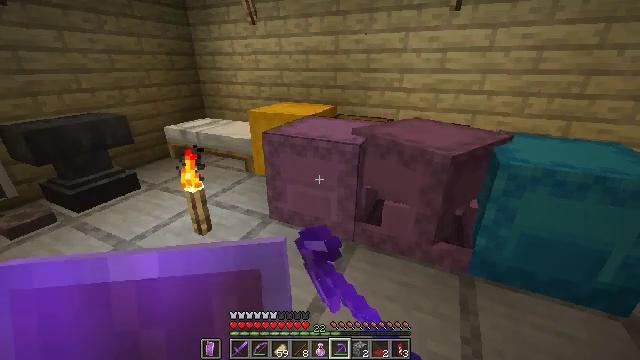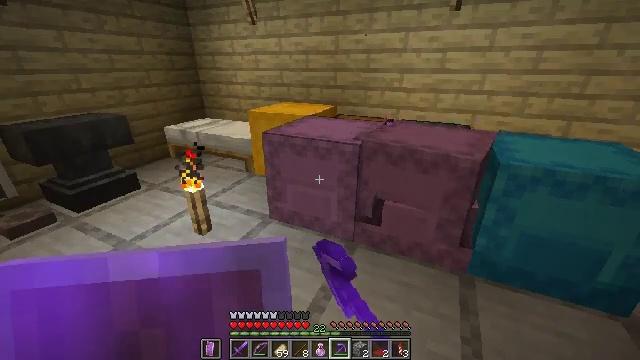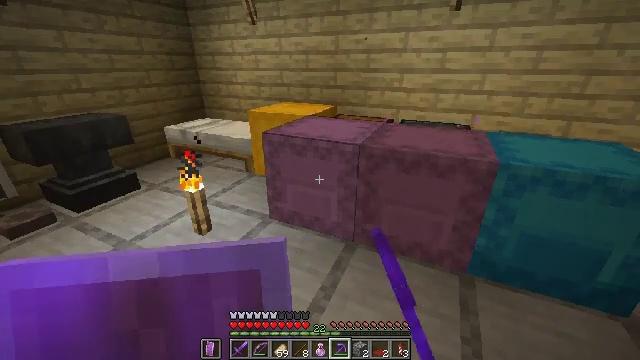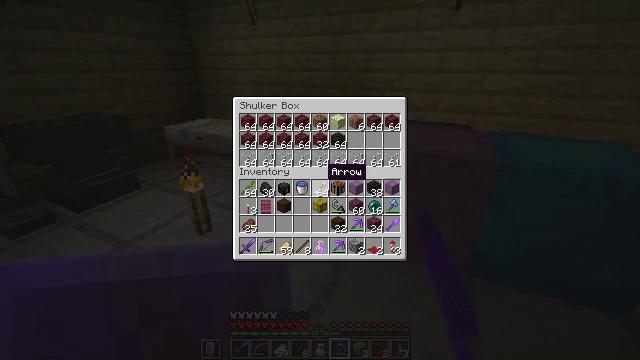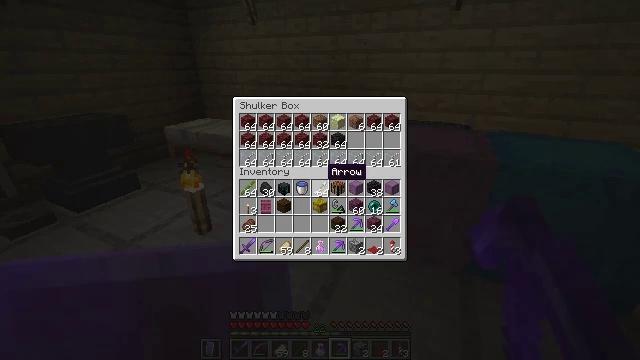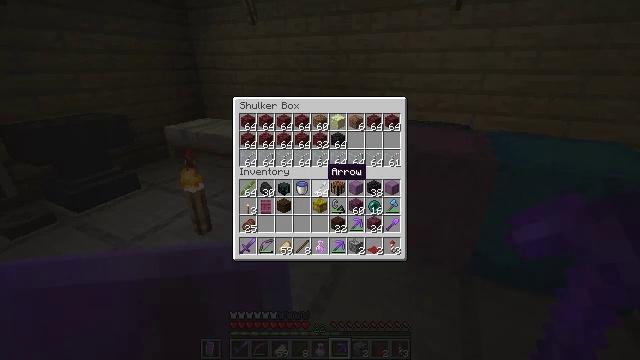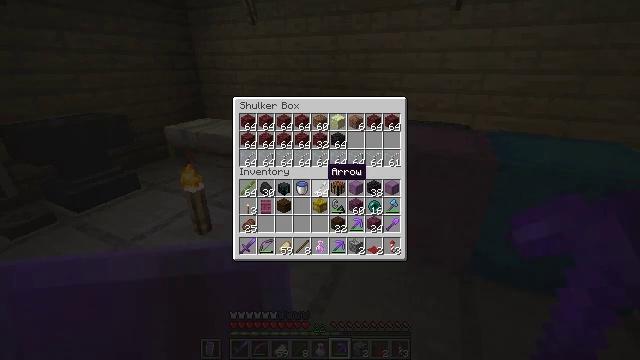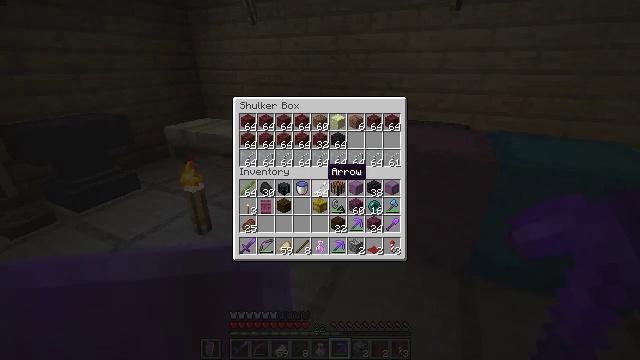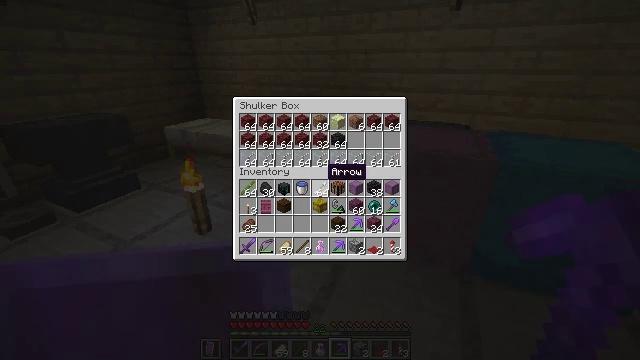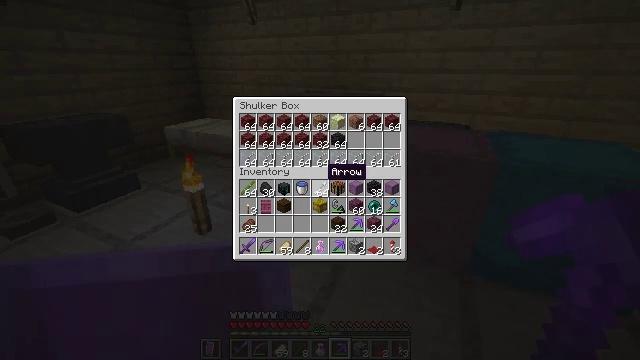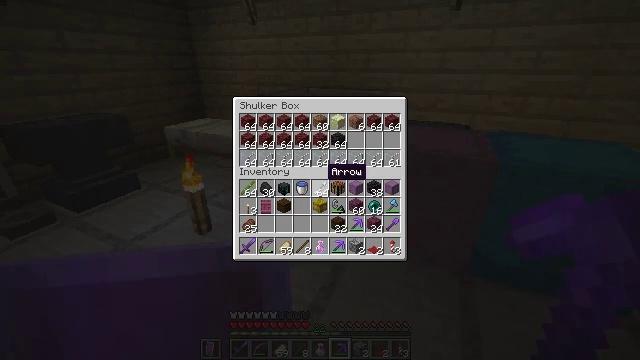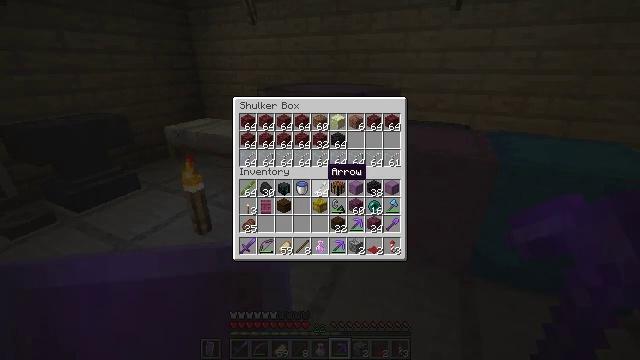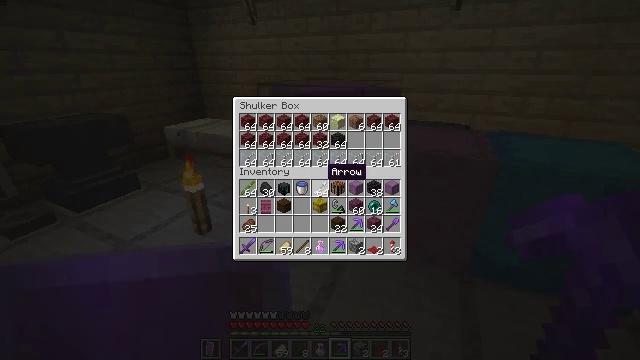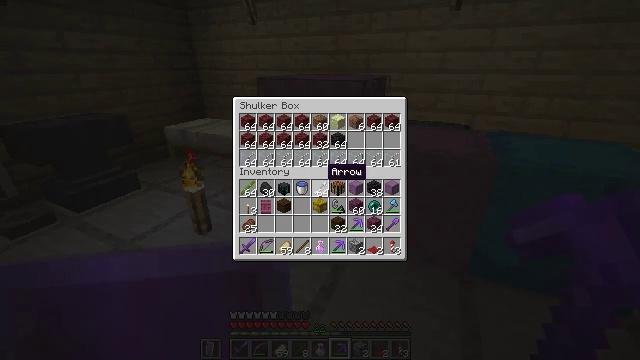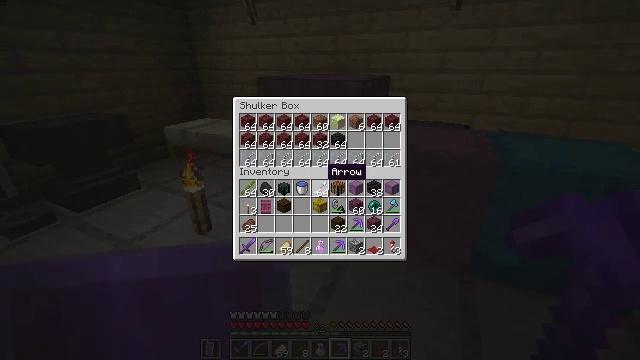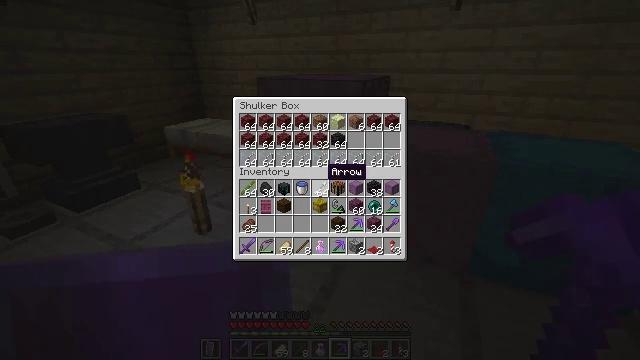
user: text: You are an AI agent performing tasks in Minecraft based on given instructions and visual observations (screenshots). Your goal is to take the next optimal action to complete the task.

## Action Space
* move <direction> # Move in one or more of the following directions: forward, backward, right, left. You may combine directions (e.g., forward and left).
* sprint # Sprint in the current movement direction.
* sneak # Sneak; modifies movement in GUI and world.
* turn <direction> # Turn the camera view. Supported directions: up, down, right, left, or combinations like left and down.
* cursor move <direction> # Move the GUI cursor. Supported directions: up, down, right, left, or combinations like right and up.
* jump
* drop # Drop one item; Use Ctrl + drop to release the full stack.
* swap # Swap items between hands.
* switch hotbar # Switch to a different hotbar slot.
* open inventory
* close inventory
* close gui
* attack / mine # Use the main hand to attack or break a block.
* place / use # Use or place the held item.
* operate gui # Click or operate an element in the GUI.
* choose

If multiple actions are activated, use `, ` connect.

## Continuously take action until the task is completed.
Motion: motion action
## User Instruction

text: Mine spruce leaves from the tree.
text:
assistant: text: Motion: use / place
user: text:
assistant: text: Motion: no_op
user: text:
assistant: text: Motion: no_op
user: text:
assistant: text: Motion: no_op
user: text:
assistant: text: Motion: no_op
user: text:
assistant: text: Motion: no_op
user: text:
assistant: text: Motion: no_op
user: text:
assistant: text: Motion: no_op
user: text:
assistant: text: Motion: no_op
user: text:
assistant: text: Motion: no_op
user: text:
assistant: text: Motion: no_op
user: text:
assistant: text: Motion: no_op
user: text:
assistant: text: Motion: no_op
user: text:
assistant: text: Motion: no_op
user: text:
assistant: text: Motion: no_op
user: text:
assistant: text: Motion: no_op
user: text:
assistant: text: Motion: no_op
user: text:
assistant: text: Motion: no_op
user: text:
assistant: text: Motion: no_op
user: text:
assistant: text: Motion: no_op
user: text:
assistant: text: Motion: no_op
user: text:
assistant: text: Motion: no_op
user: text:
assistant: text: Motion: no_op
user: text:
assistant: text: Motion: no_op
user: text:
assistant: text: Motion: turn right
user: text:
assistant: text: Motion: turn right and up
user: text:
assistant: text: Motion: turn right
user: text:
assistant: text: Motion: no_op
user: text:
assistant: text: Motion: no_op
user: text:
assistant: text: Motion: no_op